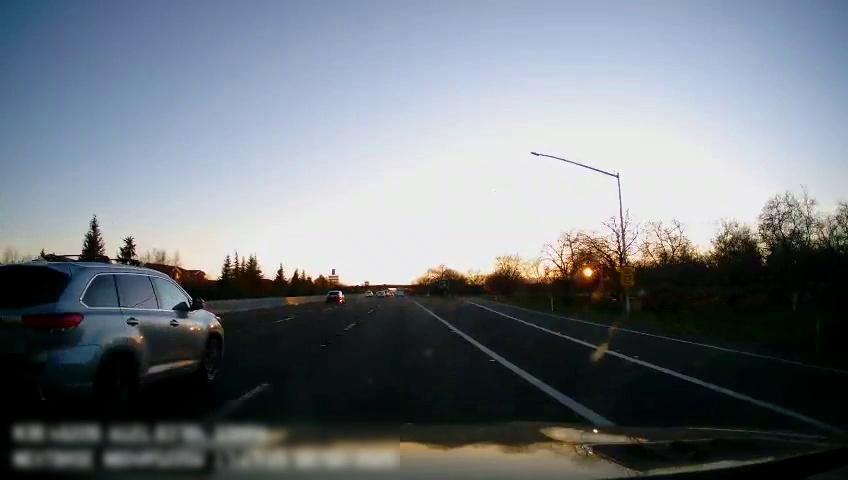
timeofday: Dusk/Dawn/Twilight
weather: Sunny
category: Drivable Space
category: Vehicles | Car
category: Vehicles | SUV
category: Lanes | Current Lane
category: Lanes | Alternate Lane
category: Lanes | Alternate Lane
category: Lanes | Alternate Lane
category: Lanes | Alternate Lane
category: Traffic | Signs
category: Traffic | Signs